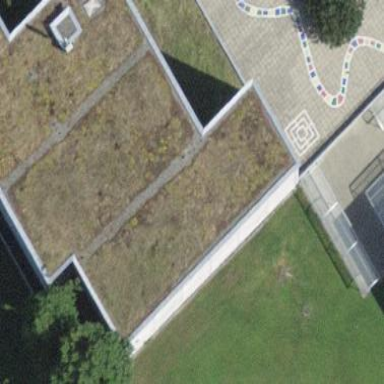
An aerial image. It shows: School building.